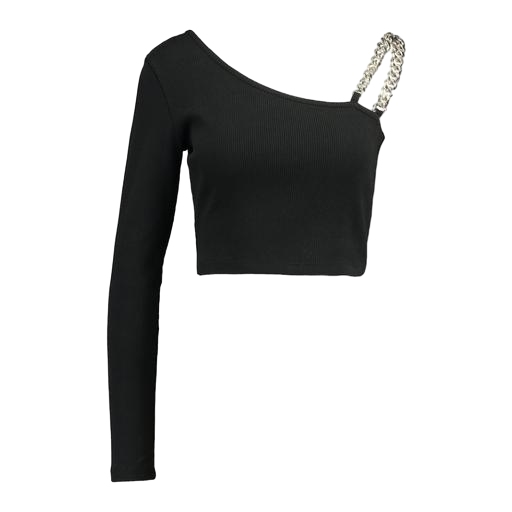
black long sleeved crop top, black long-sleeve crop top, black chain top, white background